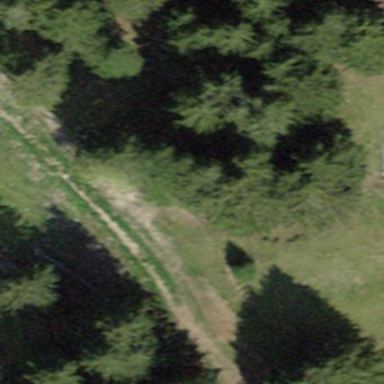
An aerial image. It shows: Forest area.